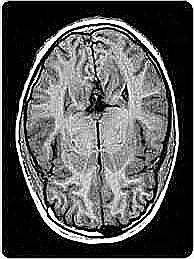
Label: notumor